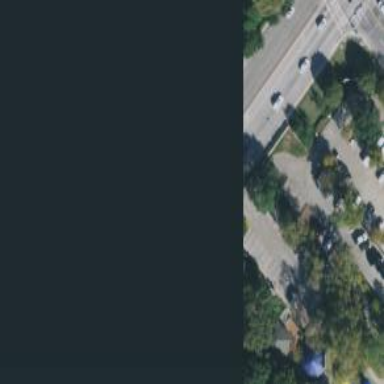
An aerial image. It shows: Secondary road with separate sidewalk.